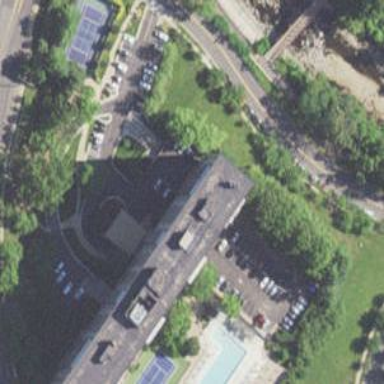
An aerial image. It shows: Multi-storey parking building.